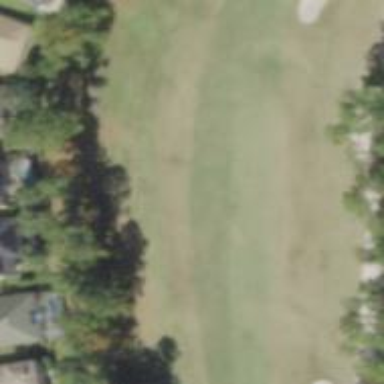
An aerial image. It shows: Golf hole.